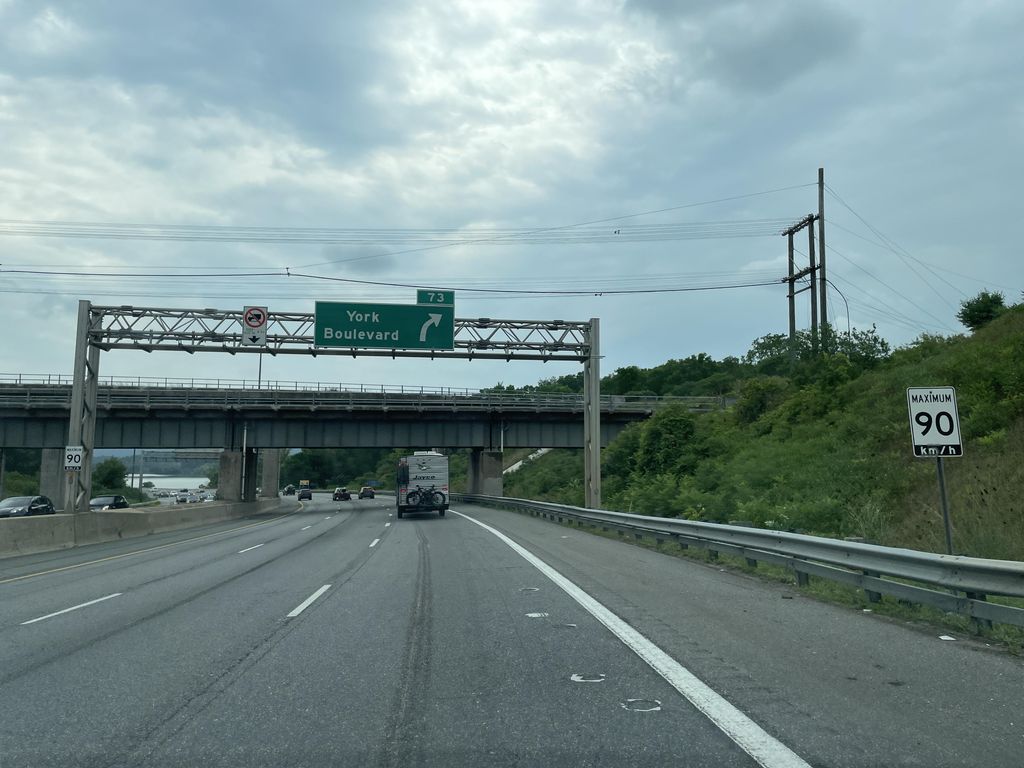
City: hamilton